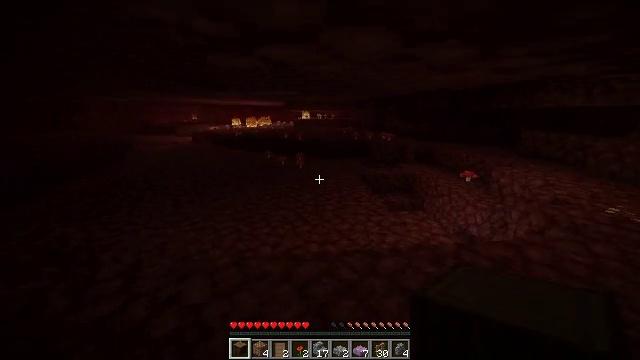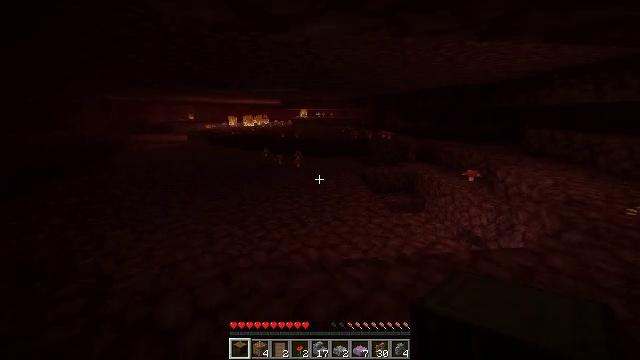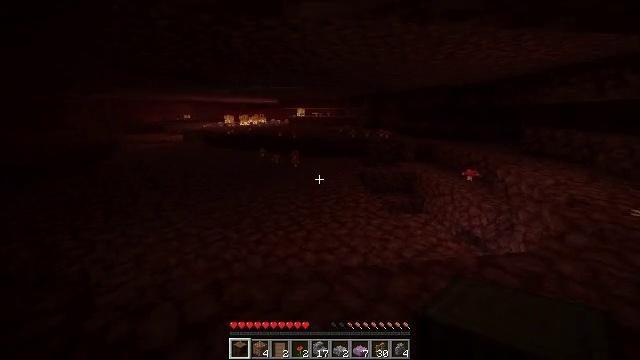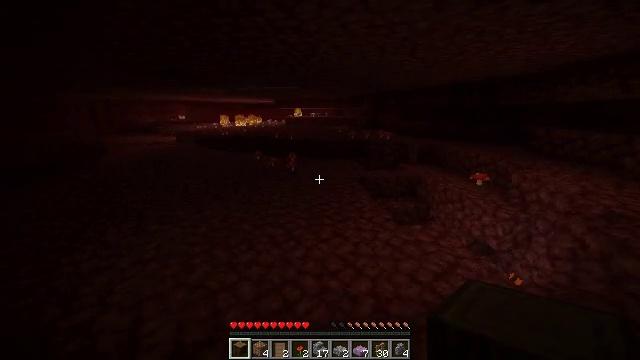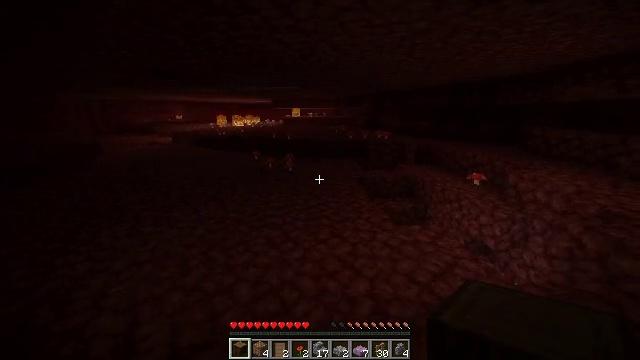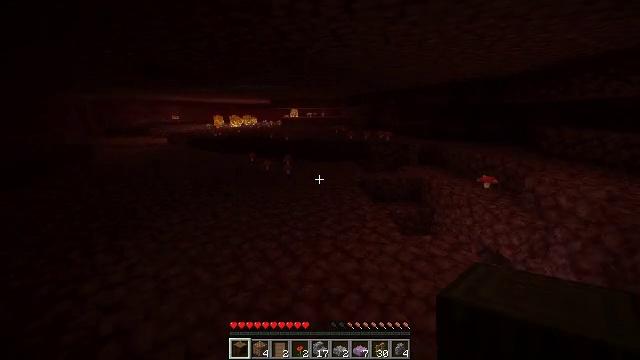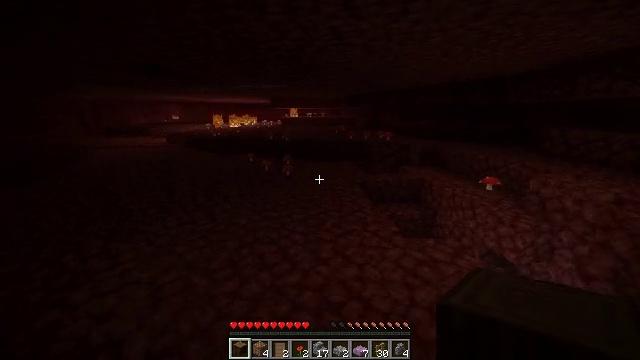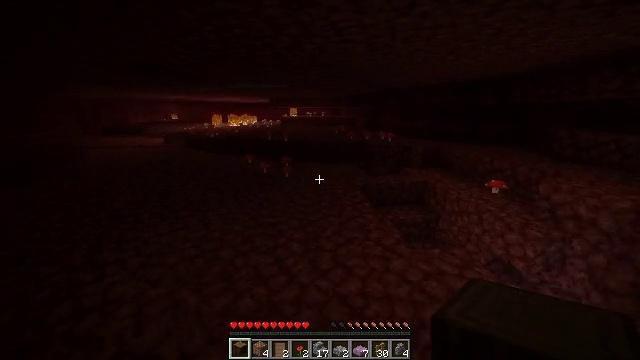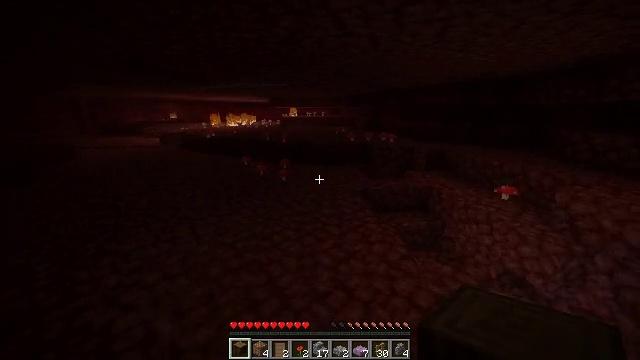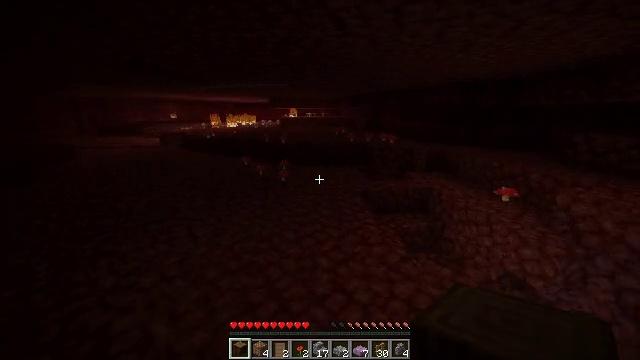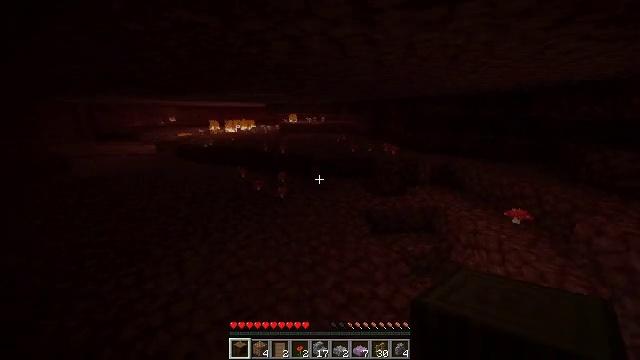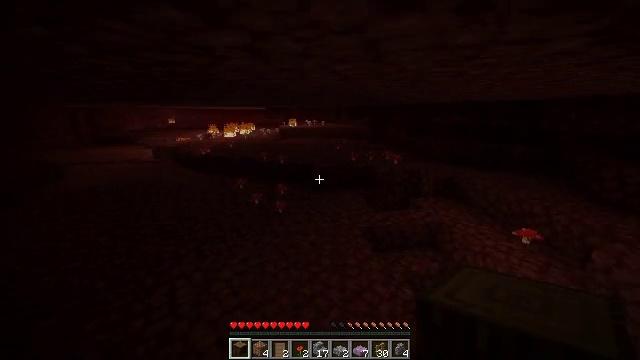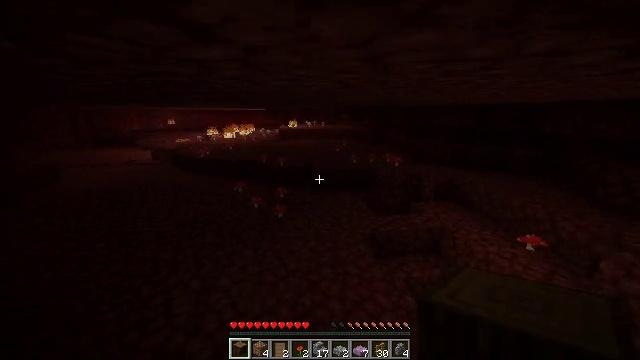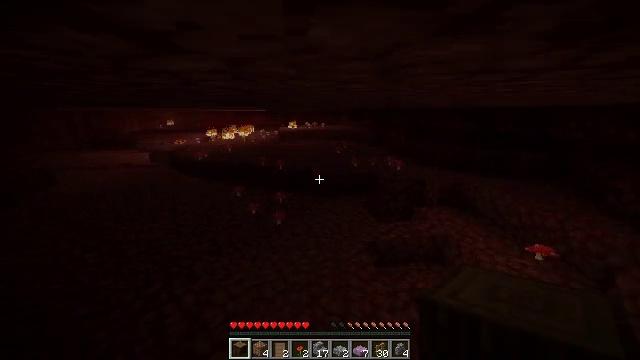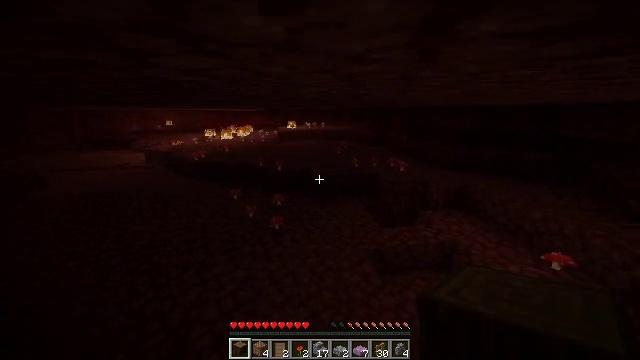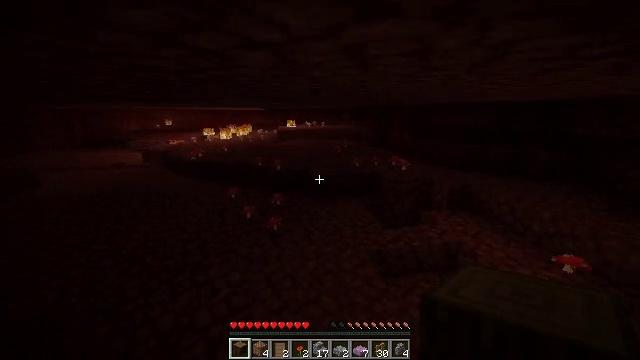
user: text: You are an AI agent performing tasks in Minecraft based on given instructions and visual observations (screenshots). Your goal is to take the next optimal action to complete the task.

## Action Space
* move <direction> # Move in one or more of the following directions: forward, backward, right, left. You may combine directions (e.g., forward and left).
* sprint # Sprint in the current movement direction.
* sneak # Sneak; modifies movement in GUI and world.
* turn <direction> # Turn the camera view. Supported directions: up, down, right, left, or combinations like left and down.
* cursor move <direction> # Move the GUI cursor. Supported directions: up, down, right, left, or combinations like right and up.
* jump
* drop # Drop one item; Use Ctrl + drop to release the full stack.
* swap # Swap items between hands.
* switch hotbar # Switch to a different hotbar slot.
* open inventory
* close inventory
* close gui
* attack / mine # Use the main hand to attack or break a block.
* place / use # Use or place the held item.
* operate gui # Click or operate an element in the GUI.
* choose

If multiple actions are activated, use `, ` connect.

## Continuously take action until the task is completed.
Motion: motion action
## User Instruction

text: Remove the fire source.
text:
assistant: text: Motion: move forward, sprint, jump
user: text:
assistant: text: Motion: move forward, sprint, jump
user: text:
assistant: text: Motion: move forward, sprint, jump
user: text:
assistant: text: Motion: move forward, sprint, jump
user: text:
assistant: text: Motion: move forward, sprint, jump
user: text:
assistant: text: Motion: move forward, sprint, jump
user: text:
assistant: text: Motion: move forward, sprint, jump
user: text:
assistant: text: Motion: move forward, sprint, jump
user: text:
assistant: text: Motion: move forward, sprint, jump
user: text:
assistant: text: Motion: move forward, sprint, jump
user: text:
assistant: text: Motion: move forward, sprint
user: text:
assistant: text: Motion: move forward, sprint
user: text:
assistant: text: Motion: move forward, sprint
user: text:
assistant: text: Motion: move forward, sprint
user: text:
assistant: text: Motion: move forward, sprint
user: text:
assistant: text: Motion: move forward, sprint
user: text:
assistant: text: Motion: move forward, sprint, turn up
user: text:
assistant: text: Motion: move forward, sprint
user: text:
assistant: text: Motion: move forward, sprint
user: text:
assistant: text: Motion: move forward, sprint
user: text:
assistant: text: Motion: move forward, sprint
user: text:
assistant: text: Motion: move forward, sprint
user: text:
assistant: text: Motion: move forward, sprint
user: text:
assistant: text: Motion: move forward, sprint
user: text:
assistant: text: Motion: move forward, sprint
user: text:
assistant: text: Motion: move forward, sprint
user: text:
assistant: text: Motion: move forward, sprint, turn up
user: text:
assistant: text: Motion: move forward, sprint
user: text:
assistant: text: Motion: move forward, sprint
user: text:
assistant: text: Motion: move forward, sprint